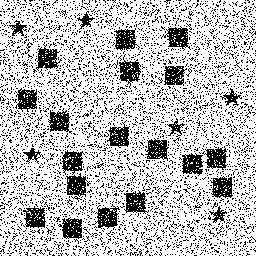
Squares: 18
Triangles: 0
Stars: 6
Total shapes: 24